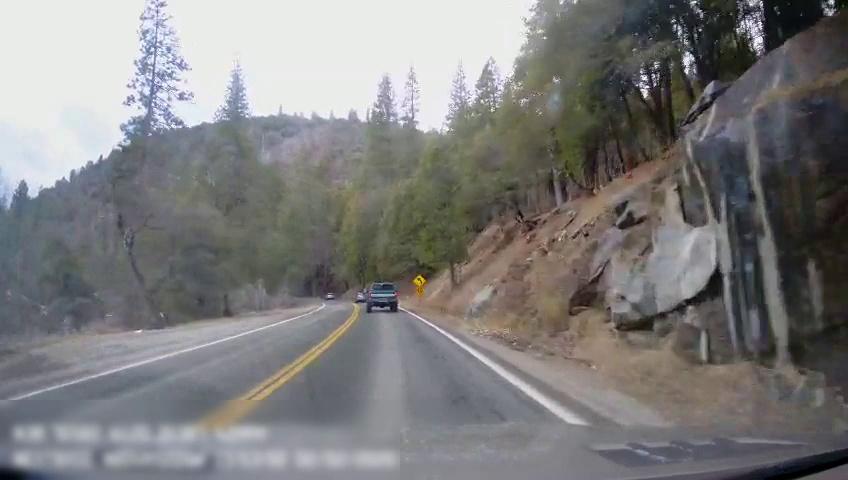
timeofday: Day
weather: Sunny
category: Drivable Space
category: Vehicles | Car
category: Vehicles | Truck
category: Lanes | Current Lane
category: Lanes | Current Lane
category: Lanes | Alternate Lane
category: Traffic | Signs